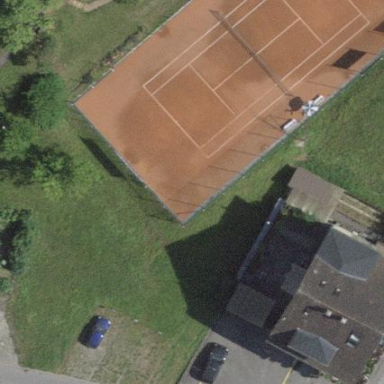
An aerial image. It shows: Tennis court on pitch designated for leisure land.